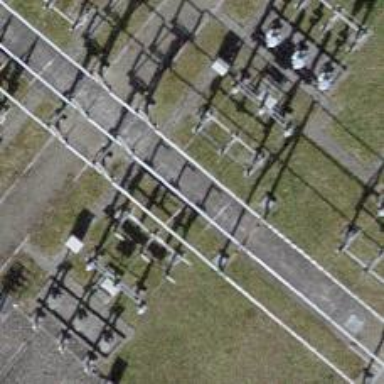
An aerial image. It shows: Power line with 3 cables in bay configuration.